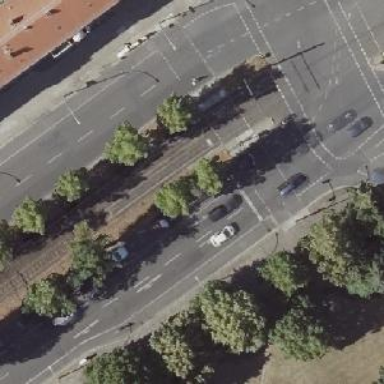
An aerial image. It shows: Tram crossing with traffic signals.